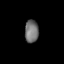
Tissue: lung
Cell type: Epithelial cells
Senescence score: 0.1493
Nuclear area (px): 305
Mean DAPI intensity: 113.607